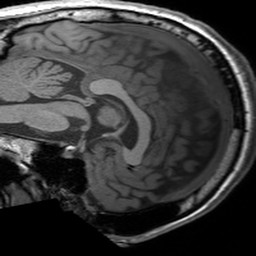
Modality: T1w
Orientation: sagittal
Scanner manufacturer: siemens
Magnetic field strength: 3 T
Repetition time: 1.54 s
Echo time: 0.00234 s